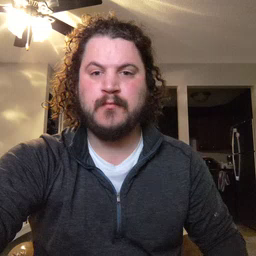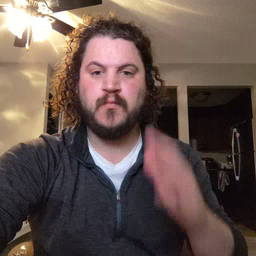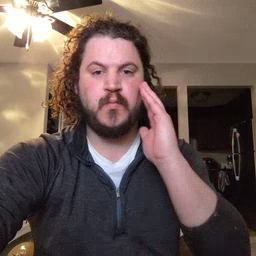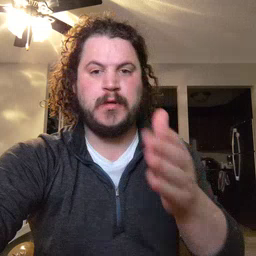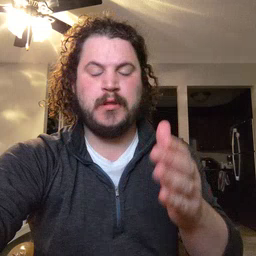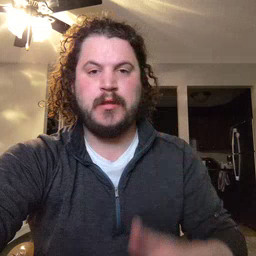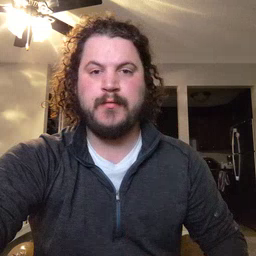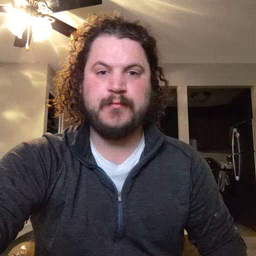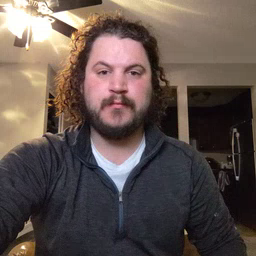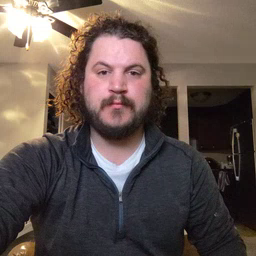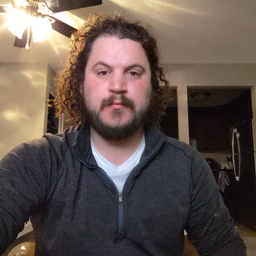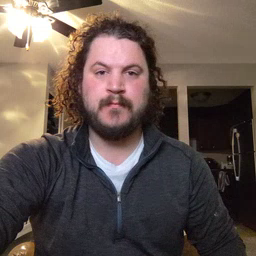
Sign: will